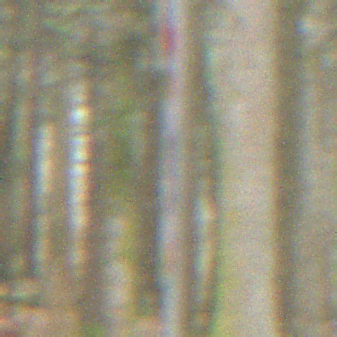
Verkehrszeichen: Geschwindigkeit30
Zusatzzeichen oben: FussgaengerLinks
Umgebung: Outdoor, Nature
Tageszeit: Midday
Wetter: Overcast
Licht: Natural
Jahreszeit: NotSpecified
Kontrast: LowContrast